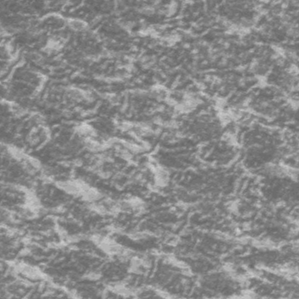
Label: frost